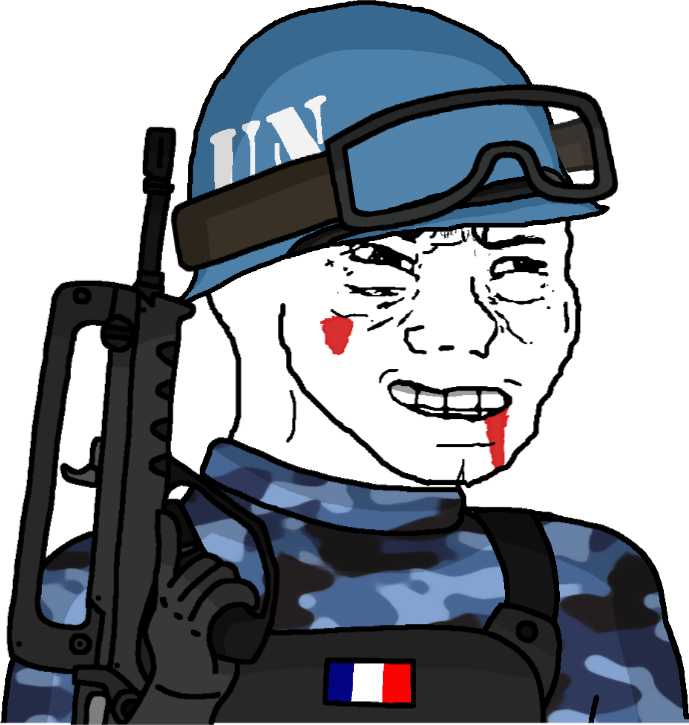
Label: 5_Rage